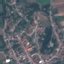
Land use / land cover: Residential